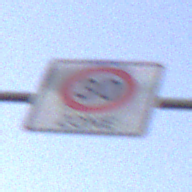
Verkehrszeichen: BeginnZone30
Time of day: SunriseSunset
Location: Outdoor (RoadRail)
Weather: PartlyCloudy
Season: NotSpecified
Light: Natural